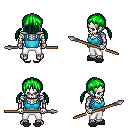
a pixel art fantasy rpg character, male body template, skeleton, teal pirate shirt, white pants, green twin-tailed hairstyle, gray slippers, spear, four views (front, back, left, right), 2x2 character sprite sheet, small pixel art, hard edges, no anti-aliasing